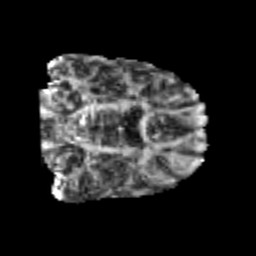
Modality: FA
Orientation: coronal
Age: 25
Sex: male
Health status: healthy
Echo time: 0.074 s